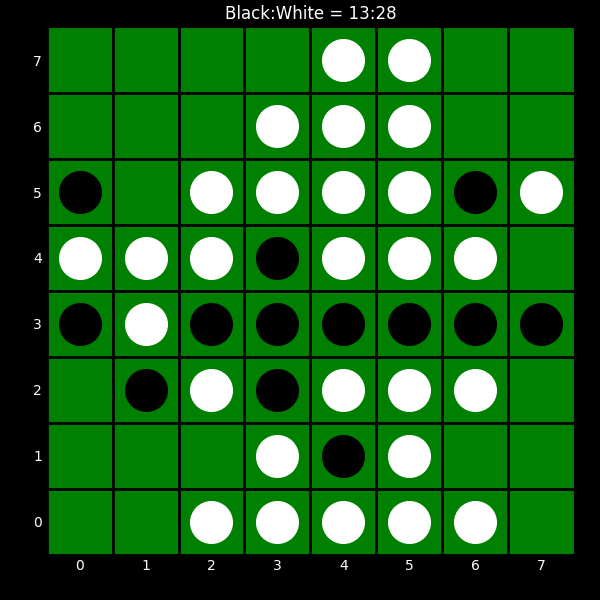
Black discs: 13
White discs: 28